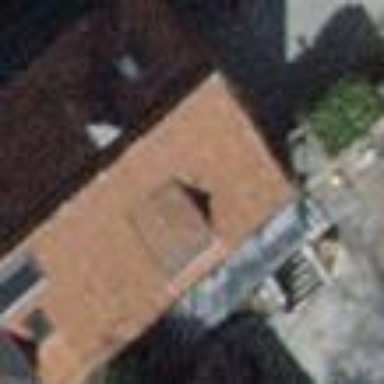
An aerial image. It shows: House with gabled roof made of tile. The roof is oriented across the building.